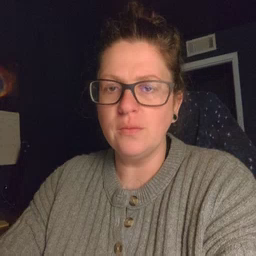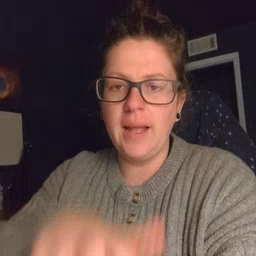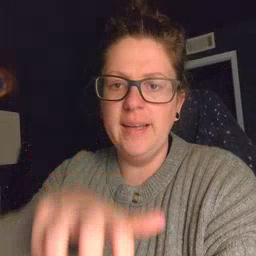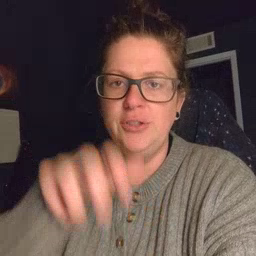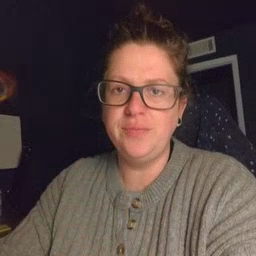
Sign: alligator